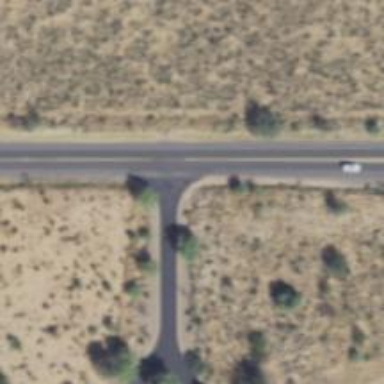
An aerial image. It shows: Stop road.